Question:
When doing updates to accounts in CRM 4.0, the preview does not update unless we clear the client cache. When requesting the preview (which happens when you click the little arrow shown in the screenshot) with URL shown below, the headers shown below are returned.
'''
GET http://crmdev/DevOrg/_grid/preview.aspx?type=1&id={755E4F74-007D-E011-A3BC-005056B6001D} HTTP/1.1
'''
As can be seen from the headers, there is no expiration date/time on the cache.
'''
HTTP/1.1 200 OK
Cache-Control: private
Content-Length: 1006
Content-Type: text/xml; charset=utf-8
Server: Microsoft-IIS/7.5
X-AspNet-Version: 2.0.50727
Persistent-Auth: false
X-Powered-By: ASP.NET
WWW-Authenticate: Negotiate <token removed>
Date: Tue, 19 Jul 2011 13:35:10 GMT
'''
Setting the cache to expire using the method described in the following link has no effect. <URL>
Does anyone have a supported fix for Dynamics CRM 4.0 regarding the caching of the preview.aspx page? Almost all other examined pages in CRM returns 'Cache-Control: no-cache', so seemingly this file overrides the output header.
This behavior only affects IE9. Either IE9 is handling the caching unlike IE8 and before or IE9 is not allowing the corss tab/popup cache invalidation.
Replace preview.aspx with a custom aspx file that uses the original renamed file and has manual control over the cache header. Setting the cache-header to 'no-cache' solves this issue in IE9. We have opted out of this solution as it is unsupported, but it has been tested ok and requires no altering of aspx-content, only "rerouting".
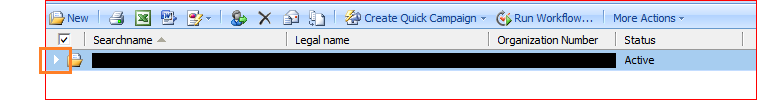
Answer: This behavior only affects IE9. Either IE9 is handling the caching unlike IE8 and before or IE9 is not allowing the cross tab/popup cache invalidation.
Replace preview.aspx with a custom aspx file that uses the original renamed file and has manual control over the cache header. Setting the cache-header to 'no-cache' solves this issue in IE9. We have opted out of this solution as it is unsupported, but it has been tested ok and requires no altering of aspx-content, only "rerouting".